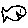
Label: fish